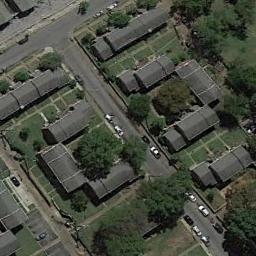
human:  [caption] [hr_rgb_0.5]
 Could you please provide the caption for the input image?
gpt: The houses in the medium - sized residential area are arranged in an orderly fashion .

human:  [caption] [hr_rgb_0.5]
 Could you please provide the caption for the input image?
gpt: The medium residential area has some neatly arranged houses on the grass and some roads go through the medium residential area .

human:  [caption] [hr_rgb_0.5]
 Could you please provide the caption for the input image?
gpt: The medium residential is on the grass next to the road .

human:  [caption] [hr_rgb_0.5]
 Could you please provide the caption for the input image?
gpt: Many buildings of different shapes are in medium residential area .

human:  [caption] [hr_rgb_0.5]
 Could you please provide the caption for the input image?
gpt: There are some black buildings and green trees on the medium residential area .